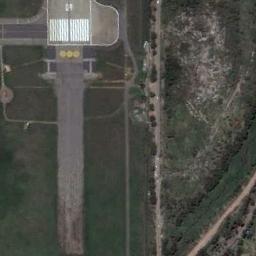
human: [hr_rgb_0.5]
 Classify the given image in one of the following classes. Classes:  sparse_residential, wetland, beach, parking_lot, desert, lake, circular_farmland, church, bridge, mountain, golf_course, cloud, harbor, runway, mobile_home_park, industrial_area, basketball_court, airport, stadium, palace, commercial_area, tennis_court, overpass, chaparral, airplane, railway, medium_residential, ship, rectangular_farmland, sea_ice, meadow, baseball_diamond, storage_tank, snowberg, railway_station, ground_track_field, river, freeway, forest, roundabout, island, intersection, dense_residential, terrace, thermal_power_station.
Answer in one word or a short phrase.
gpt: runway